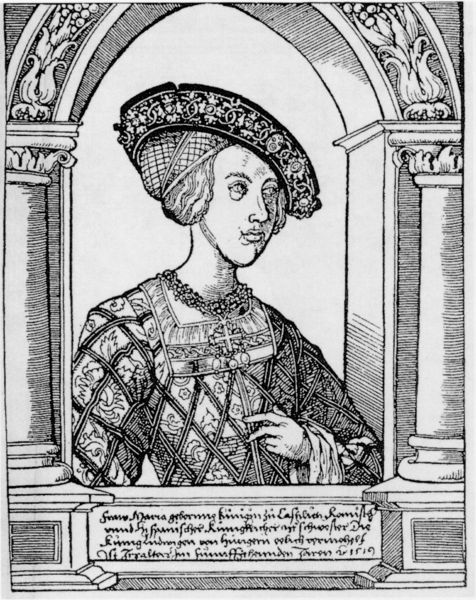
Titel: Bildnis von Königin Maria, Frau von König Ludwig II von Ungarn
Künstler: Wolfgang Resch
Institution: (Seriendruck)
Schlagwörter: hand, schatten, weiß, blumen, fenster, frau, frisur, geste, grau, haar, holz, hut, kariert, kleid, licht, mund, nase, profil, schmuck, schwarz, säule, säulen, zeichnung, blick, blüten, dame, haube, mode, kappe, mütze, architektur, augen, gesicht, rahmen, sockel, bildnis, hals, portrait, porträt, gewand, haare, reich, adel, bruststück, gotik, kinn, lippen, perlen, prinzessin, renaissance, schräg, kopfbedeckung, holzschnitt, schrift, bogen, kette, grafik, graphik, inschrift, brauen, pupillen, floral, ornamente, verzierung, mimik, edel, oberkörper, krempe, halskette, tor, arkade, buch, kreuz, druck, schraffur, schwarz weiß, radierung, stich, dreiviertel, text, holzdruck, gestik, gravur, kapitelle, rauten, mittelalter, königin, kupferstich, netz, handschrift, fensterbogen, fürstenhof, haarnetz, kupferdruck, uabhe